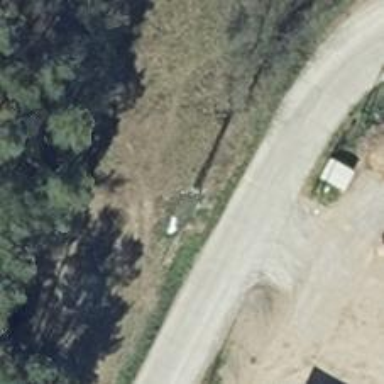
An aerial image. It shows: Minor power line.